Question: I have an AutoCompleteTextView I populate dynamically. I do this dynamically, because I have about 10000 proposals (streets) to show, so I split the list according to their first letter. Let's say somebody enters "a", I populate the Adapter with all streets beginning with "a". This works and is fast enough in emulator and it was fast enough on my old phone Android 2.1. Suddenly I recognized that the filling of the list is very slow. It takes about 10 seconds to populate. But I think it's not a problem of my code but a problem of my phone. Some time ago I upgraded to Android 2.3.7 with CyanogenMod 7.2.0-blade. I'm absolutely sure that I never had this problems before, because I would never had put some laggy implementation on production. I recognized something strange while I made a trace. All the performance is frittered away on a method called 'TextUtils.hasArabicCharacters()'. See the cyan bars...

I don't find anything about this method. TextUtils doesn't have hasArabicCharacters, so I guess it's some proprietary thing -> CyanogenMod? and the autocomplete behaviour is pretty fast. Tested under Android 2.1, 2.3.3 and 4.1.2 emulator.
This is the invocation chain (upwards):
> TextUtils.hasArabicCharacter() -> TextUtils.reshapeArabic() ->
Paint.measureText() -> Styled.drawDirectionalRun() ->
Styled.measureText() -> BoringLayout.isBoring() ->
TextView.onMeasure() -> View.measure() -> ListView.measureScrapChild()
-> ListView.measureHeightOfChildren() -> AutoCompleteTextView.buildDropdown() ->
AutoCompleteTextView.showDropDown() ->
AutoCompleteTextView.updateDropDownForFilter() ->
AutoCompleteTextView.access$1700 ->
AutoCompleteTextView$PopulateDataSetObserver$1.run() ->
Handler.handleCallback() -> Handler.dispatchMessage()
This is how I populate my Adapter. Maybe there is some workaround I could apply. Any ideas?
'''
final StreetArrayAdapter adapter = new StreetArrayAdapter(this, R.layout.simple_dropdown_item_1line);
autoCompleteTextView.setAdapter(adapter);
autoCompleteTextView.setValidator(new Validator());
autoCompleteTextView.setThreshold(0);
autoCompleteTextView.setOnItemClickListener(new OnItemClickListener() {
@Override
public void onItemClick(AdapterView<?> arg0, View arg1, int arg2, long arg3) {
streetInfoField.setText("");
}
});
autoCompleteTextView.addTextChangedListener(new StreetTextWatcher(adapter));
......
class Validator implements AutoCompleteTextView.Validator {
@Override
public CharSequence fixText(CharSequence invalidText) {
return "";
}
@Override
public boolean isValid(CharSequence text) {
Log.v(TAG, "Checking if valid: " + text);
String[] streets = StreetNameFactory.getStreetsWithLetter(text.subSequence(0, 1).toString().toUpperCase(Locale.US));
Arrays.sort(streets);
if (Arrays.binarySearch(streets, text.toString()) >= 0) {
return true;
}
return false;
}
}
'''
'''
public static String[] getStreetsWithLetter(String letter) {
Log.i(StreetNameFactory.class.getSimpleName(), "letter:" + letter);
if ("A".equals(letter)) {
return StreetNames.STREETS_A;
}
if ("A".equals(letter)) {
return StreetNames.STREETS_A;
}
if ("B".equals(letter)) {
return StreetNames.STREETS_B;
}
.....
'''
'''
public class StreetTextWatcher implements TextWatcher {
private final StreetArrayAdapter adapter;
private boolean alreadyAdded = false;
public StreetTextWatcher(StreetArrayAdapter adapter) {
this.adapter = adapter;
}
@Override
public void afterTextChanged(Editable s) {
//not used
}
@Override
public void beforeTextChanged(CharSequence s, int start, int count, int after) {
if (s.length() < 1) {
adapter.clear();
alreadyAdded = false;
}
}
@Override
public void onTextChanged(CharSequence s, int start, int before, int count) {
if (s.length() == 1) {
populateAdapter(s);
alreadyAdded = true;
}
}
private synchronized void populateAdapter(CharSequence s) {
String charSequence = s.toString().toUpperCase(Locale.US);
if (charSequence.startsWith("A") && !alreadyAdded) {
adapter.addAll(StreetNames.STREETS_A);
}
if (charSequence.startsWith("A") && !alreadyAdded) {
adapter.addAll(StreetNames.STREETS_A);
}
if (charSequence.startsWith("B") && !alreadyAdded) {
adapter.addAll(StreetNames.STREETS_B);
}
if (charSequence.startsWith("C") && !alreadyAdded) {
adapter.addAll(StreetNames.STREETS_C);
}
if (charSequence.startsWith("D") && !alreadyAdded) {
adapter.addAll(StreetNames.STREETS_D);
}
if (charSequence.startsWith("E") && !alreadyAdded) {
adapter.addAll(StreetNames.STREETS_E);
}
//more code....
if (charSequence.startsWith("Z") && !alreadyAdded) {
adapter.addAll(StreetNames.STREETS_Z);
}
if (Pattern.matches("[1-9]", s.toString()) && !alreadyAdded) {
adapter.addAll(StreetNames.STREETS_NUMBERS);
}
}
}
'''
'''
public class StreetArrayAdapter extends ArrayAdapter<String> {
private final String TAG = StreetArrayAdapter.class.getSimpleName();
public StreetArrayAdapter(Context context, int textViewResourceId) {
super(context, textViewResourceId);
}
public void addAll(String[] streets) {
Log.i(TAG, "BEGIN LIST FILL at: " + new Date(System.currentTimeMillis()).toString());
for (String street : streets) {
add(street);
}
Log.i(TAG, "END LIST FILL at: " + new Date(System.currentTimeMillis()).toString());
}
}
'''
are just string arrays I assign.
I was able to find a nice workaround. I must not load the list when I enter the first letter. When I load the list after I typed at least 3 letters (StreetTextWatcher.onTextChange), I have no freeze and the dropdown is very fast again. Moreover the user probably doesn't even recognize the change.
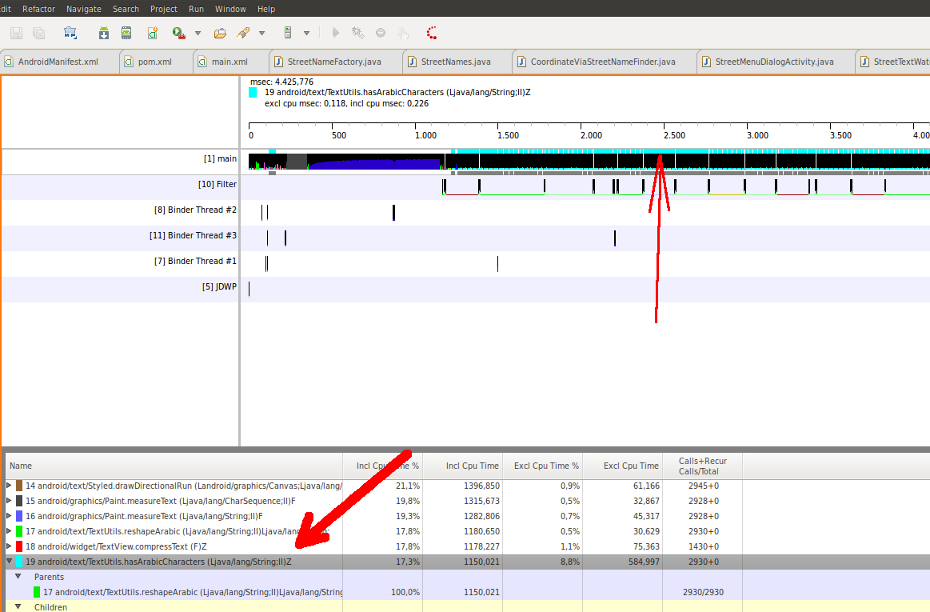
Answer: I think it's a flaw of CyanogenMod 7.2.
Looking at the source code shows that in (in your case) <URL>.
I think it can be hard to workaround this in your code. I was looking for some flag that maybe you can set to omit this heavy "arabic" methods, something like 'setIsArabic(false)', but I haven't found anything. Maybe you could replace bytecode of for example 'Styled.measureText()', like suggested <URL>, but it seems pretty time-consuming.
It looks like in newer version, for example CyanogenMod 10.1, the behaviour is different. So maybe just upgrade your CyanogenMod and the problem will dissapear.